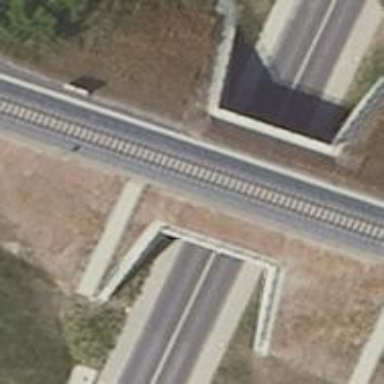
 passing through tunnel. The road has designated cycle lane."